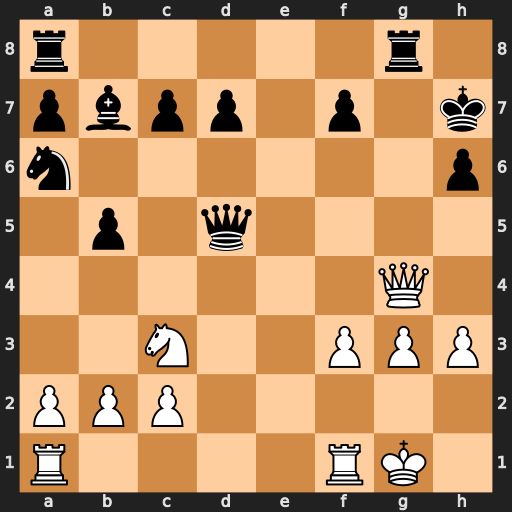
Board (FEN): r5r1/pbpp1p1k/n6p/1p1q4/6Q1/2N2PPP/PPP5/R4RK1
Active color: w
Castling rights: -
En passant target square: -
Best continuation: Nxd5 Rxg4 Nf6+